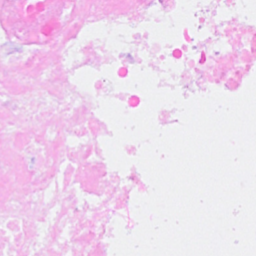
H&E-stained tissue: Breast